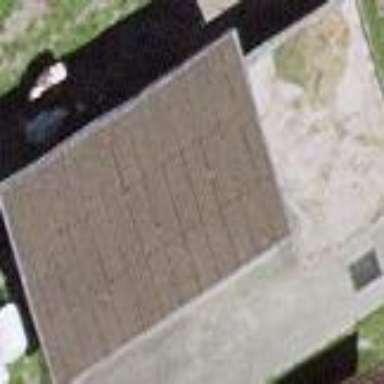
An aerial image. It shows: Shed building.